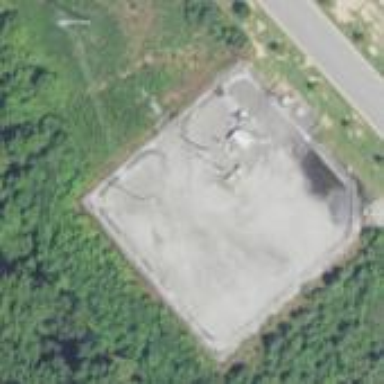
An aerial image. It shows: Industrial power substation enclosed by fence.